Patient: sex M, age 75
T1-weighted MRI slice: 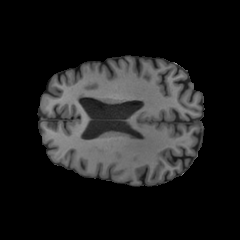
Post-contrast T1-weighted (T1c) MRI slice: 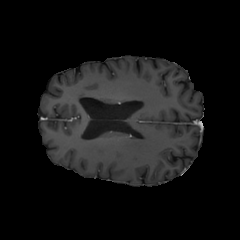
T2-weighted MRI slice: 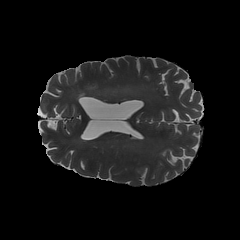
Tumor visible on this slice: no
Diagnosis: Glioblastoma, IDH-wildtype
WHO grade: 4